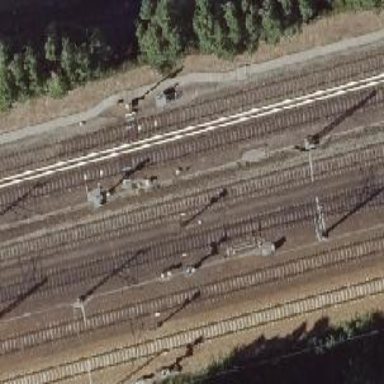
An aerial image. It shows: Railway signal.